Interaction volume radius: 5 \u00c5
Interaction volume height: 10 \u00c5
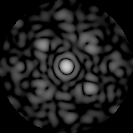
Disorder parameter: 0.6846